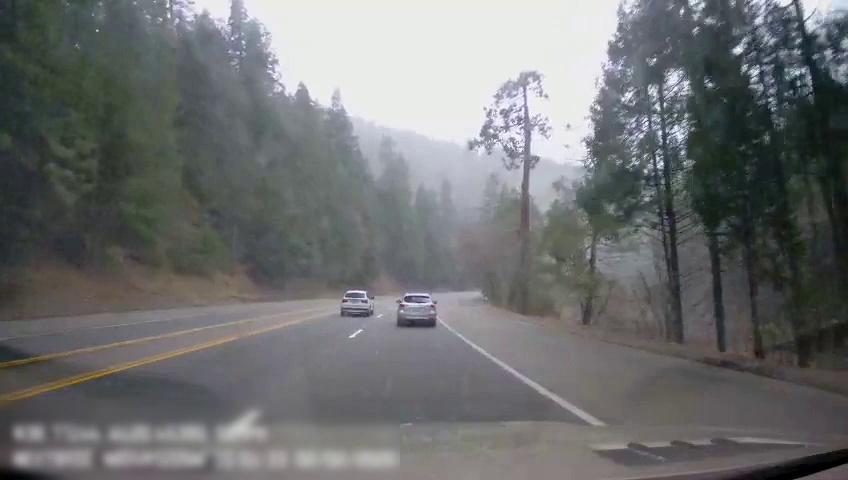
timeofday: Day
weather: Cloudy
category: Drivable Space
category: Vehicles | SUV
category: Vehicles | SUV
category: Lanes | Opposite Lane
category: Lanes | Current Lane
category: Lanes | Current Lane
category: Lanes | Opposite Lane
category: Lanes | Alternate Lane
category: Lanes | Alternate Lane
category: Lanes | Alternate Lane